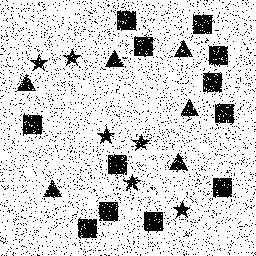
Squares: 12
Triangles: 6
Stars: 6
Total shapes: 24